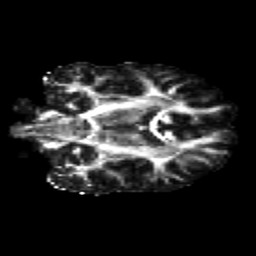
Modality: FA
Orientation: coronal
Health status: healthy
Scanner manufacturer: siemens
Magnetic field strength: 3 T
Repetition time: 12 s
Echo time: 0.092 s